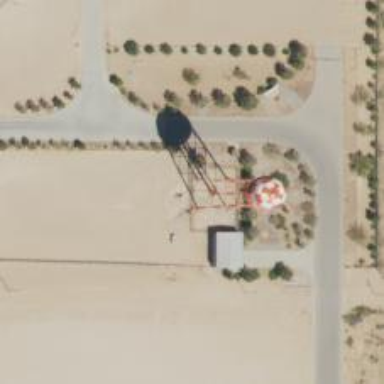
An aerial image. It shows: Water tower that is man-made.